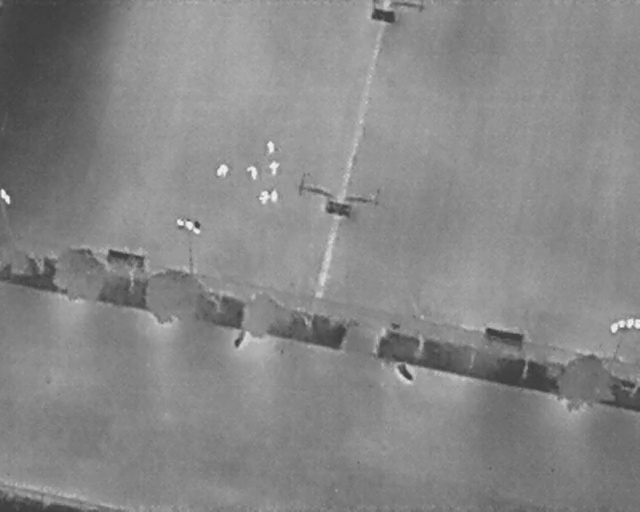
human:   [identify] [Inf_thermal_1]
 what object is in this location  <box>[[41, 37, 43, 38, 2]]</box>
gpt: <ref>1 small person at the center</ref>